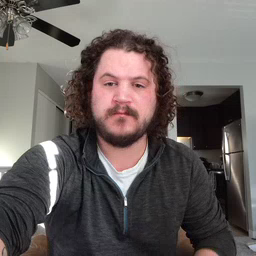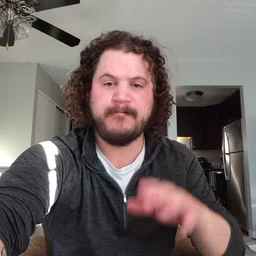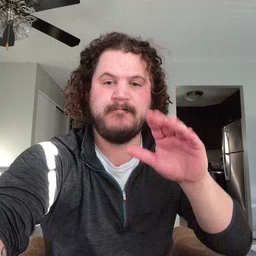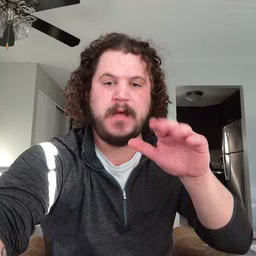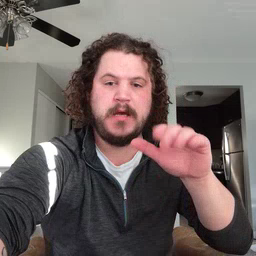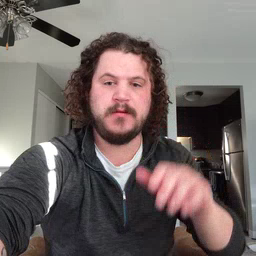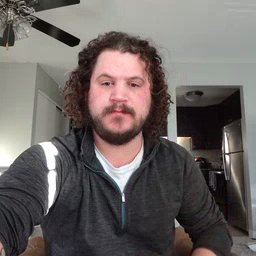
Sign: bye